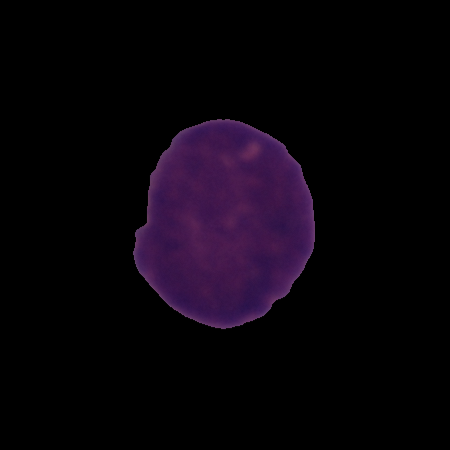
Label: cancer